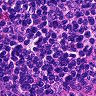
Metastatic tissue present: no